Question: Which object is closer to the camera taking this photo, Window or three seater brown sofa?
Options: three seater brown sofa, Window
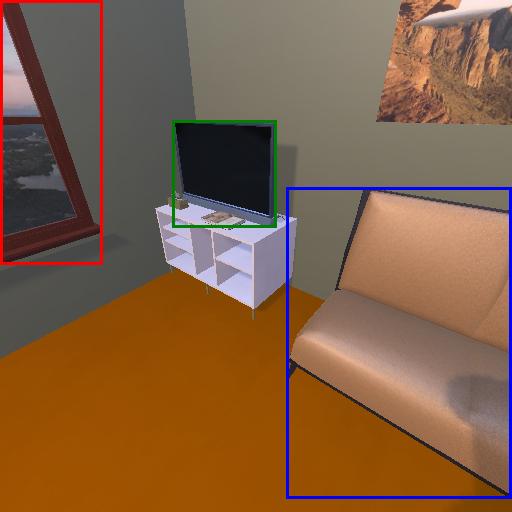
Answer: three seater brown sofa